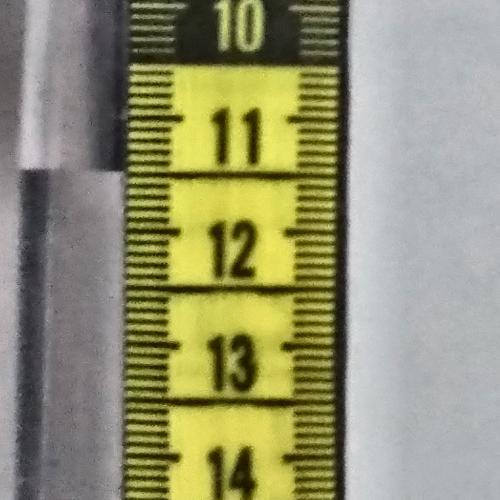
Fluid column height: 11.5 cm